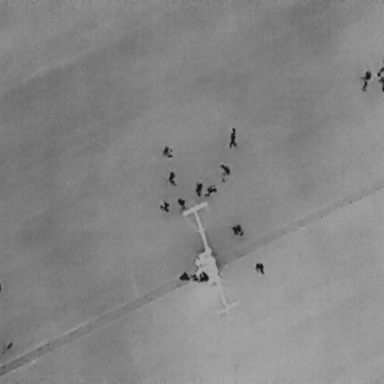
There are 15 People in the infrared image.